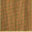
Piece: xx